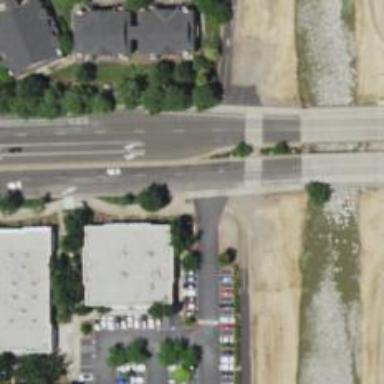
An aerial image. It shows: Asphalt path with unmarked crossing.